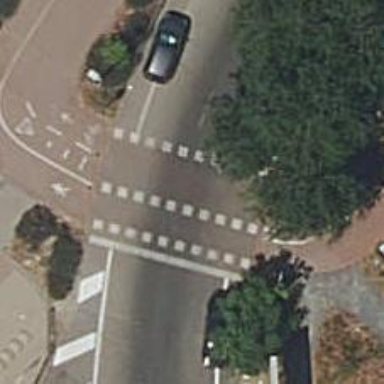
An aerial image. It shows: Crossing with traffic signals.